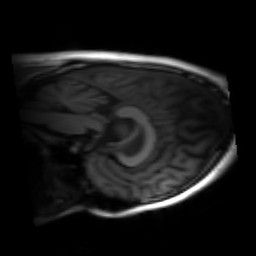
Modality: inplaneT1
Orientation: sagittal
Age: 25
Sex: male
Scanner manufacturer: siemens
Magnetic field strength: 3 T
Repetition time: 1.2 s
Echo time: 0.00251 s